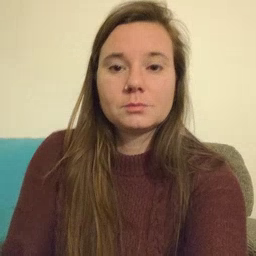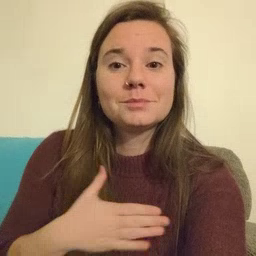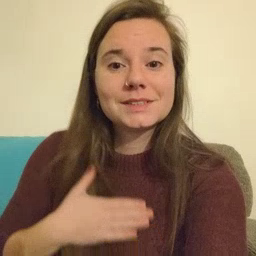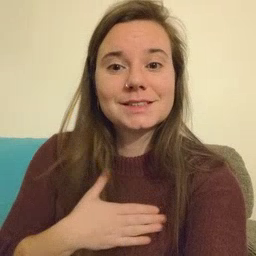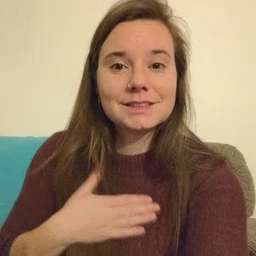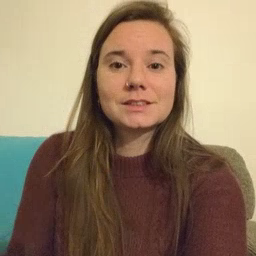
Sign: please